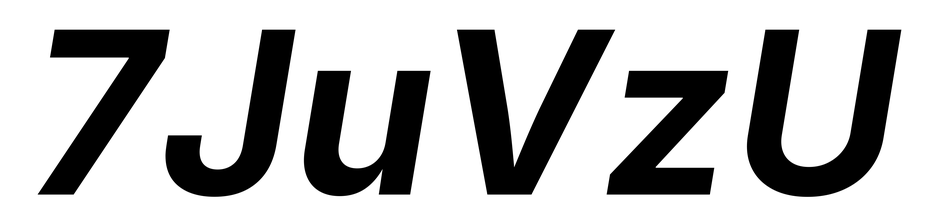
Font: Inter-Italic_Bold_Italic